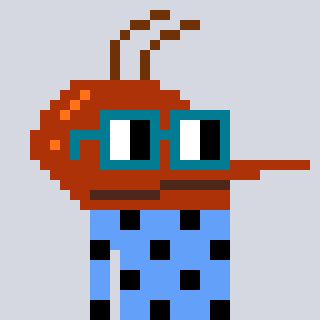
a pixel art character with square dark green glasses, a mosquito-shaped head and a blue-colored body on a cool background